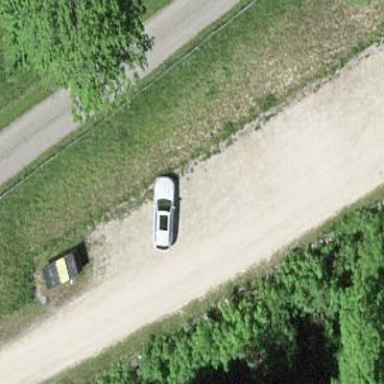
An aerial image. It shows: Parking area with surface.